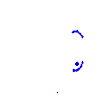
Particle: proton